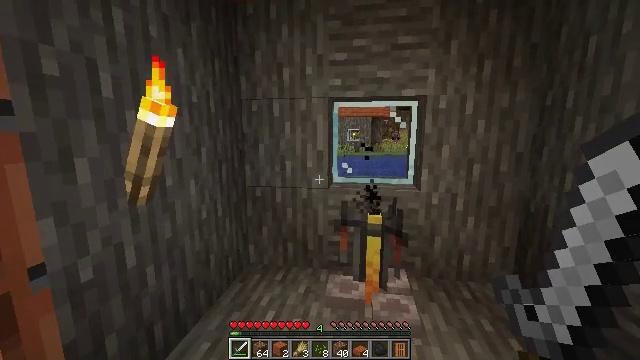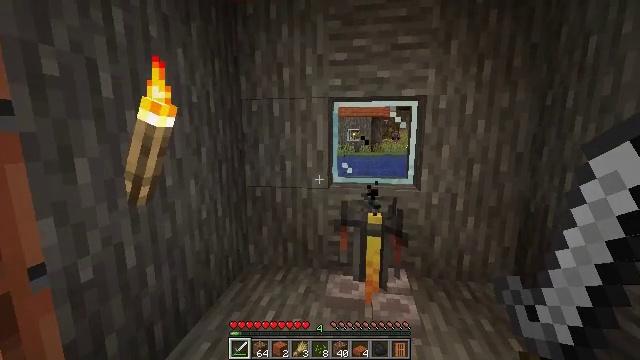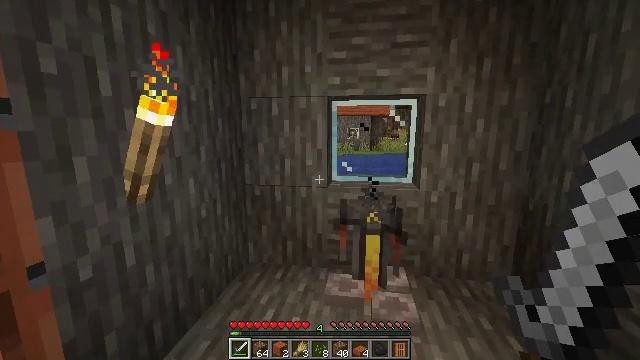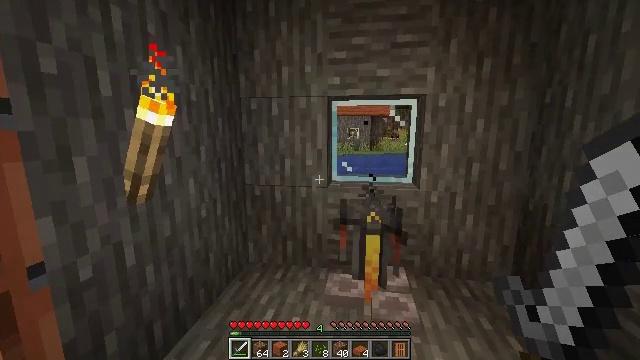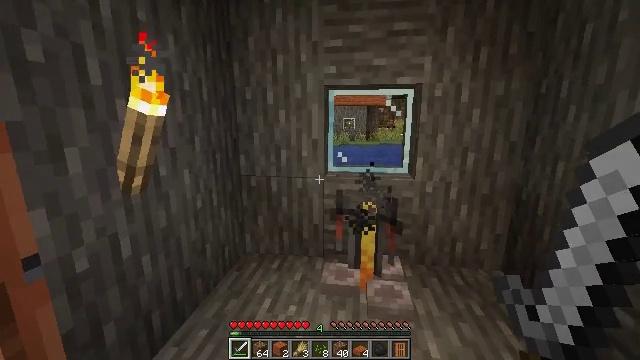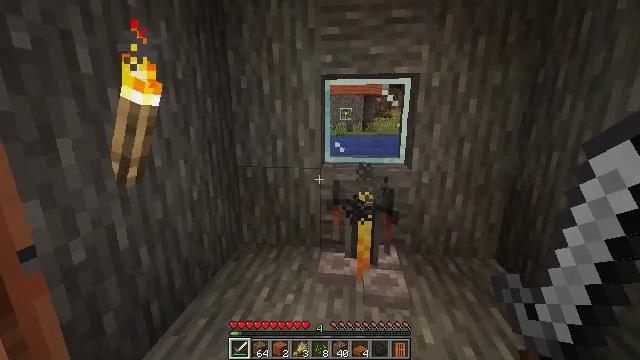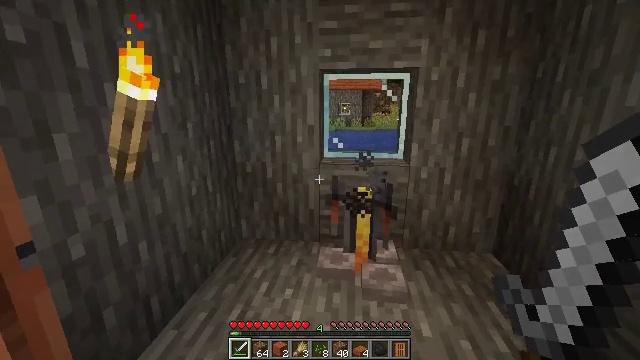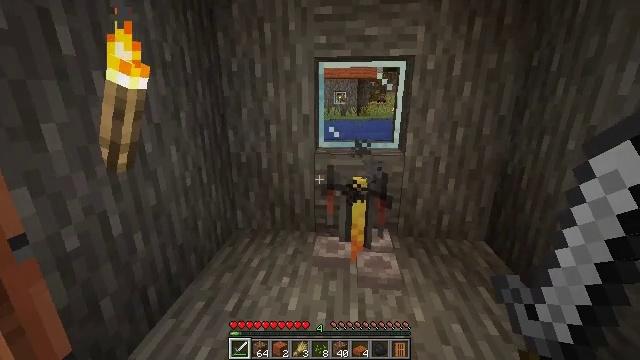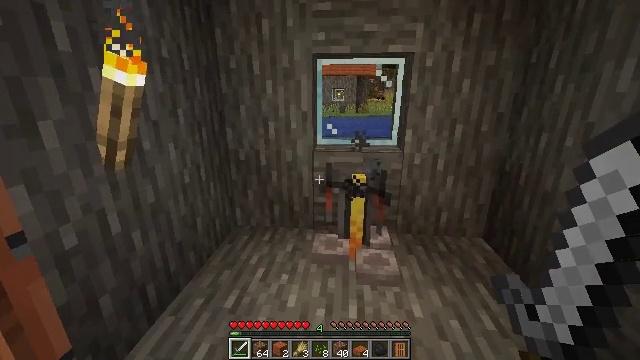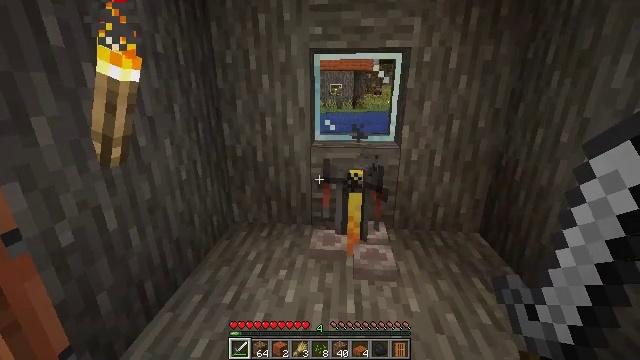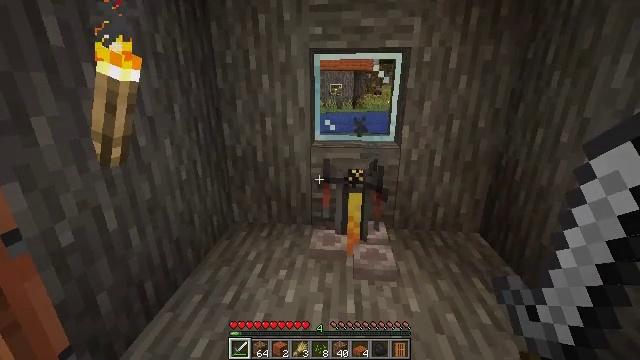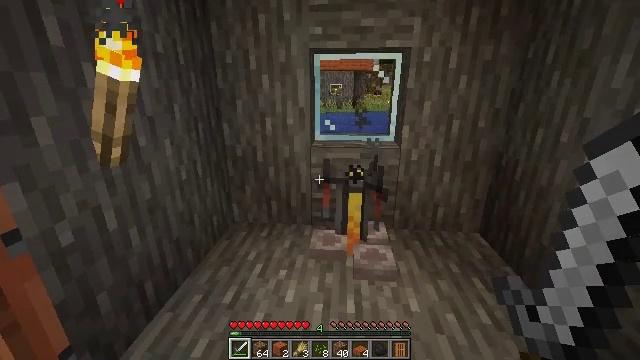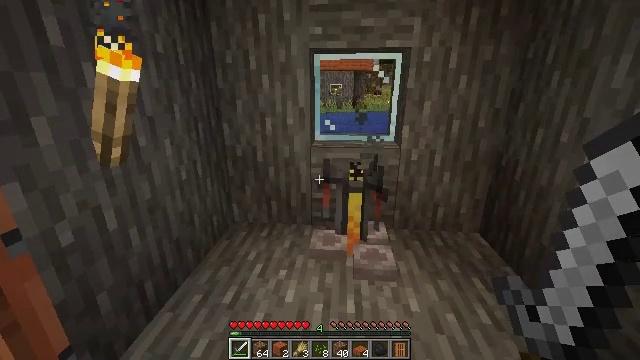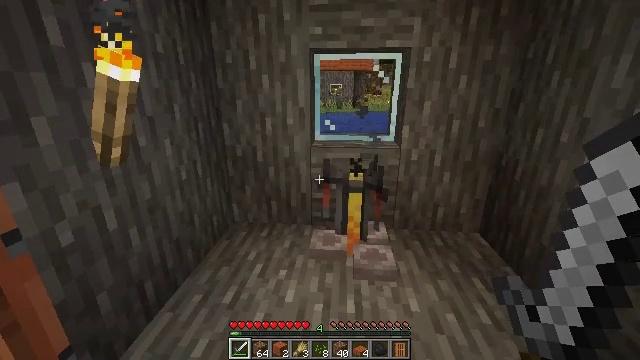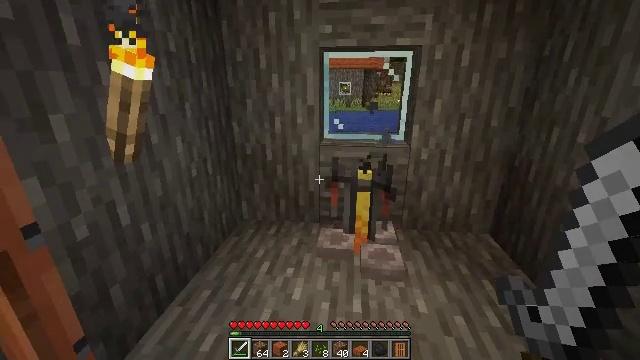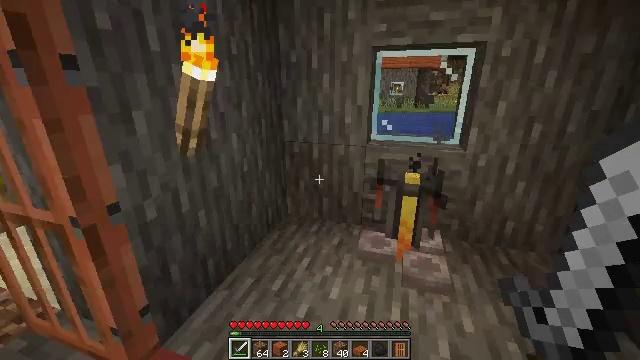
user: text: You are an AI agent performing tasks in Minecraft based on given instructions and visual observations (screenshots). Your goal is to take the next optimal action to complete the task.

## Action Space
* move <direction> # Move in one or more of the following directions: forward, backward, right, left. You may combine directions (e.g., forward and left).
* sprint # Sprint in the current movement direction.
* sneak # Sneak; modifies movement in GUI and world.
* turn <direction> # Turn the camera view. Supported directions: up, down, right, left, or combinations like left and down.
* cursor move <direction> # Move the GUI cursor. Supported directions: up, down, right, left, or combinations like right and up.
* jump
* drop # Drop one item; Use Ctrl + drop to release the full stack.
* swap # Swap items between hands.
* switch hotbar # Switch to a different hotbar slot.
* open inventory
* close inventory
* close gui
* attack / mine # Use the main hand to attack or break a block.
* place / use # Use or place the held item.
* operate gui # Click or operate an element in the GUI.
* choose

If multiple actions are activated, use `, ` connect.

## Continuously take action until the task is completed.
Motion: motion action
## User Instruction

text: Break the sand block.
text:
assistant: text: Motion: no_op
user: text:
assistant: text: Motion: no_op
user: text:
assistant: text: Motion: no_op
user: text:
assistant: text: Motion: turn down
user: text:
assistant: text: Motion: turn down
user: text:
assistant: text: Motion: turn down
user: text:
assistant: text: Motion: turn right and down
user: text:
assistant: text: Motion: no_op
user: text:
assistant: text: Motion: no_op
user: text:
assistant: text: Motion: no_op
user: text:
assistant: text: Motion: no_op
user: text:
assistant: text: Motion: no_op
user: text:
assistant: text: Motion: no_op
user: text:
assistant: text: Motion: turn left
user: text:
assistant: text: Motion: turn left
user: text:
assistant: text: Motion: turn left and up
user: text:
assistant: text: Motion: turn left and up
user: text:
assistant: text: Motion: turn left and up
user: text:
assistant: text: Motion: turn left and up
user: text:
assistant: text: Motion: turn left
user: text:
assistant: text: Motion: no_op
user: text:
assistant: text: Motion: move forward
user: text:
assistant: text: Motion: move forward
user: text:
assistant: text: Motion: move forward, turn right
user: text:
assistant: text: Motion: move forward, turn right and up
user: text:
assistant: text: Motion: move forward, turn right
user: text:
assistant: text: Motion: move forward, turn right
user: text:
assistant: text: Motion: move forward, turn right
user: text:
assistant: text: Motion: move forward
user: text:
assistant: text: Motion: move forward, turn right